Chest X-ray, AP view. Patient: 42 years old, sex M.
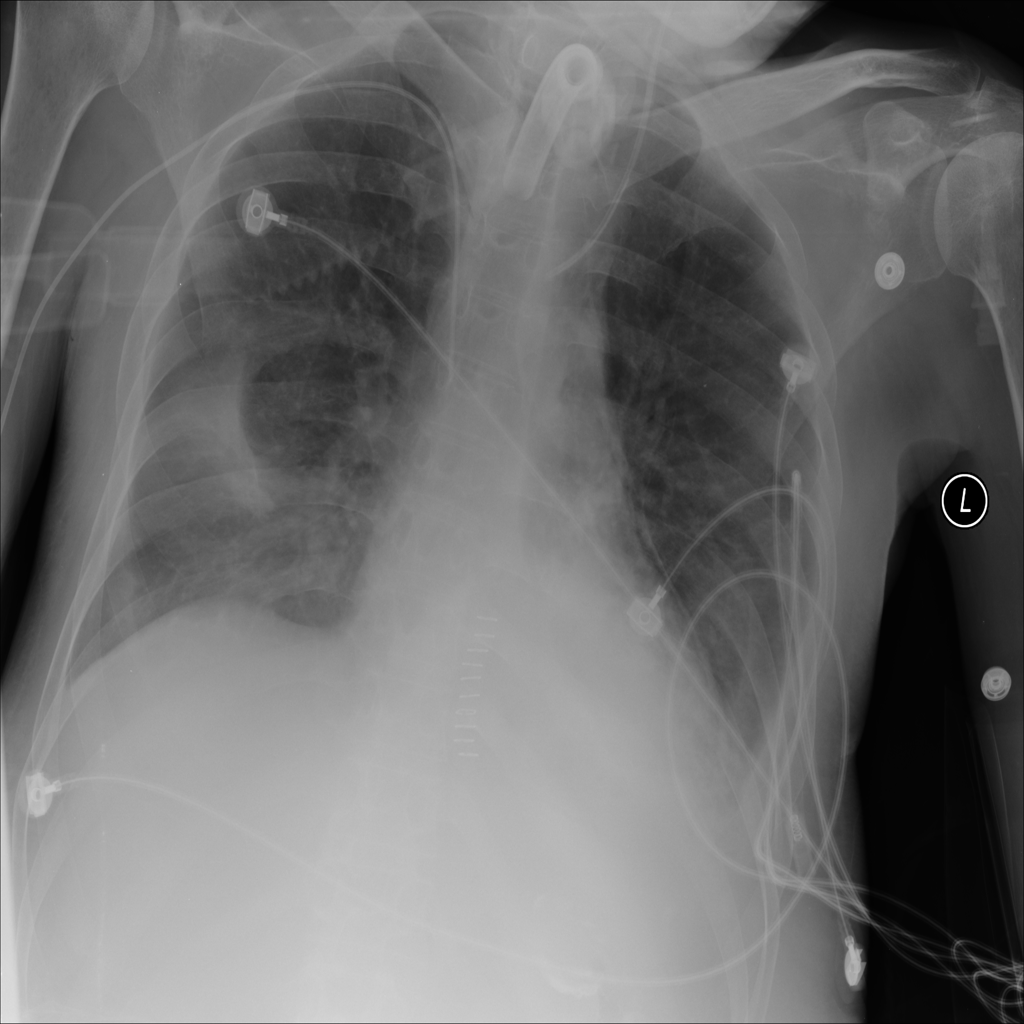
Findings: Effusion